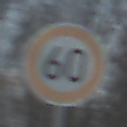
Verkehrszeichen: Geschwindigkeit60
Umgebung: Outdoor, RoadRail
Tageszeit: SunriseSunset
Wetter: PartlyCloudy
Licht: Natural
Jahreszeit: NotSpecified
Kontrast: LowContrast